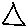
Label: triangle